Question: I have a rails CMS app that manages content for a production web server (not a rails app). They are on two boxes.

The database in staging needs to copy data (database is very small,<1MB) to the production database. This needs to be done manually, not thru replication. To make it more difficult the production server is only accessible thru SSH, access for other services is not allowed (typical secure environment).
I've tried writing some rake/Capistrano tasks to do a mysql dump on the staging server and import it into the production server, although this would lock the production database, making requests fail. The production server cannot be brought down during the syncs.
What are my options?
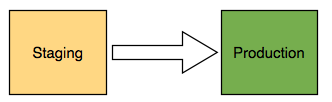
Answer: I've found the gem <URL> to be everything I needed, hope this helps someone else.